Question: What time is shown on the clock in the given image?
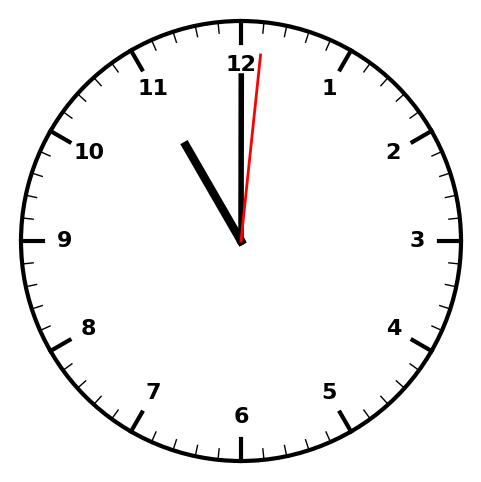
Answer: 11:00:01